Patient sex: F
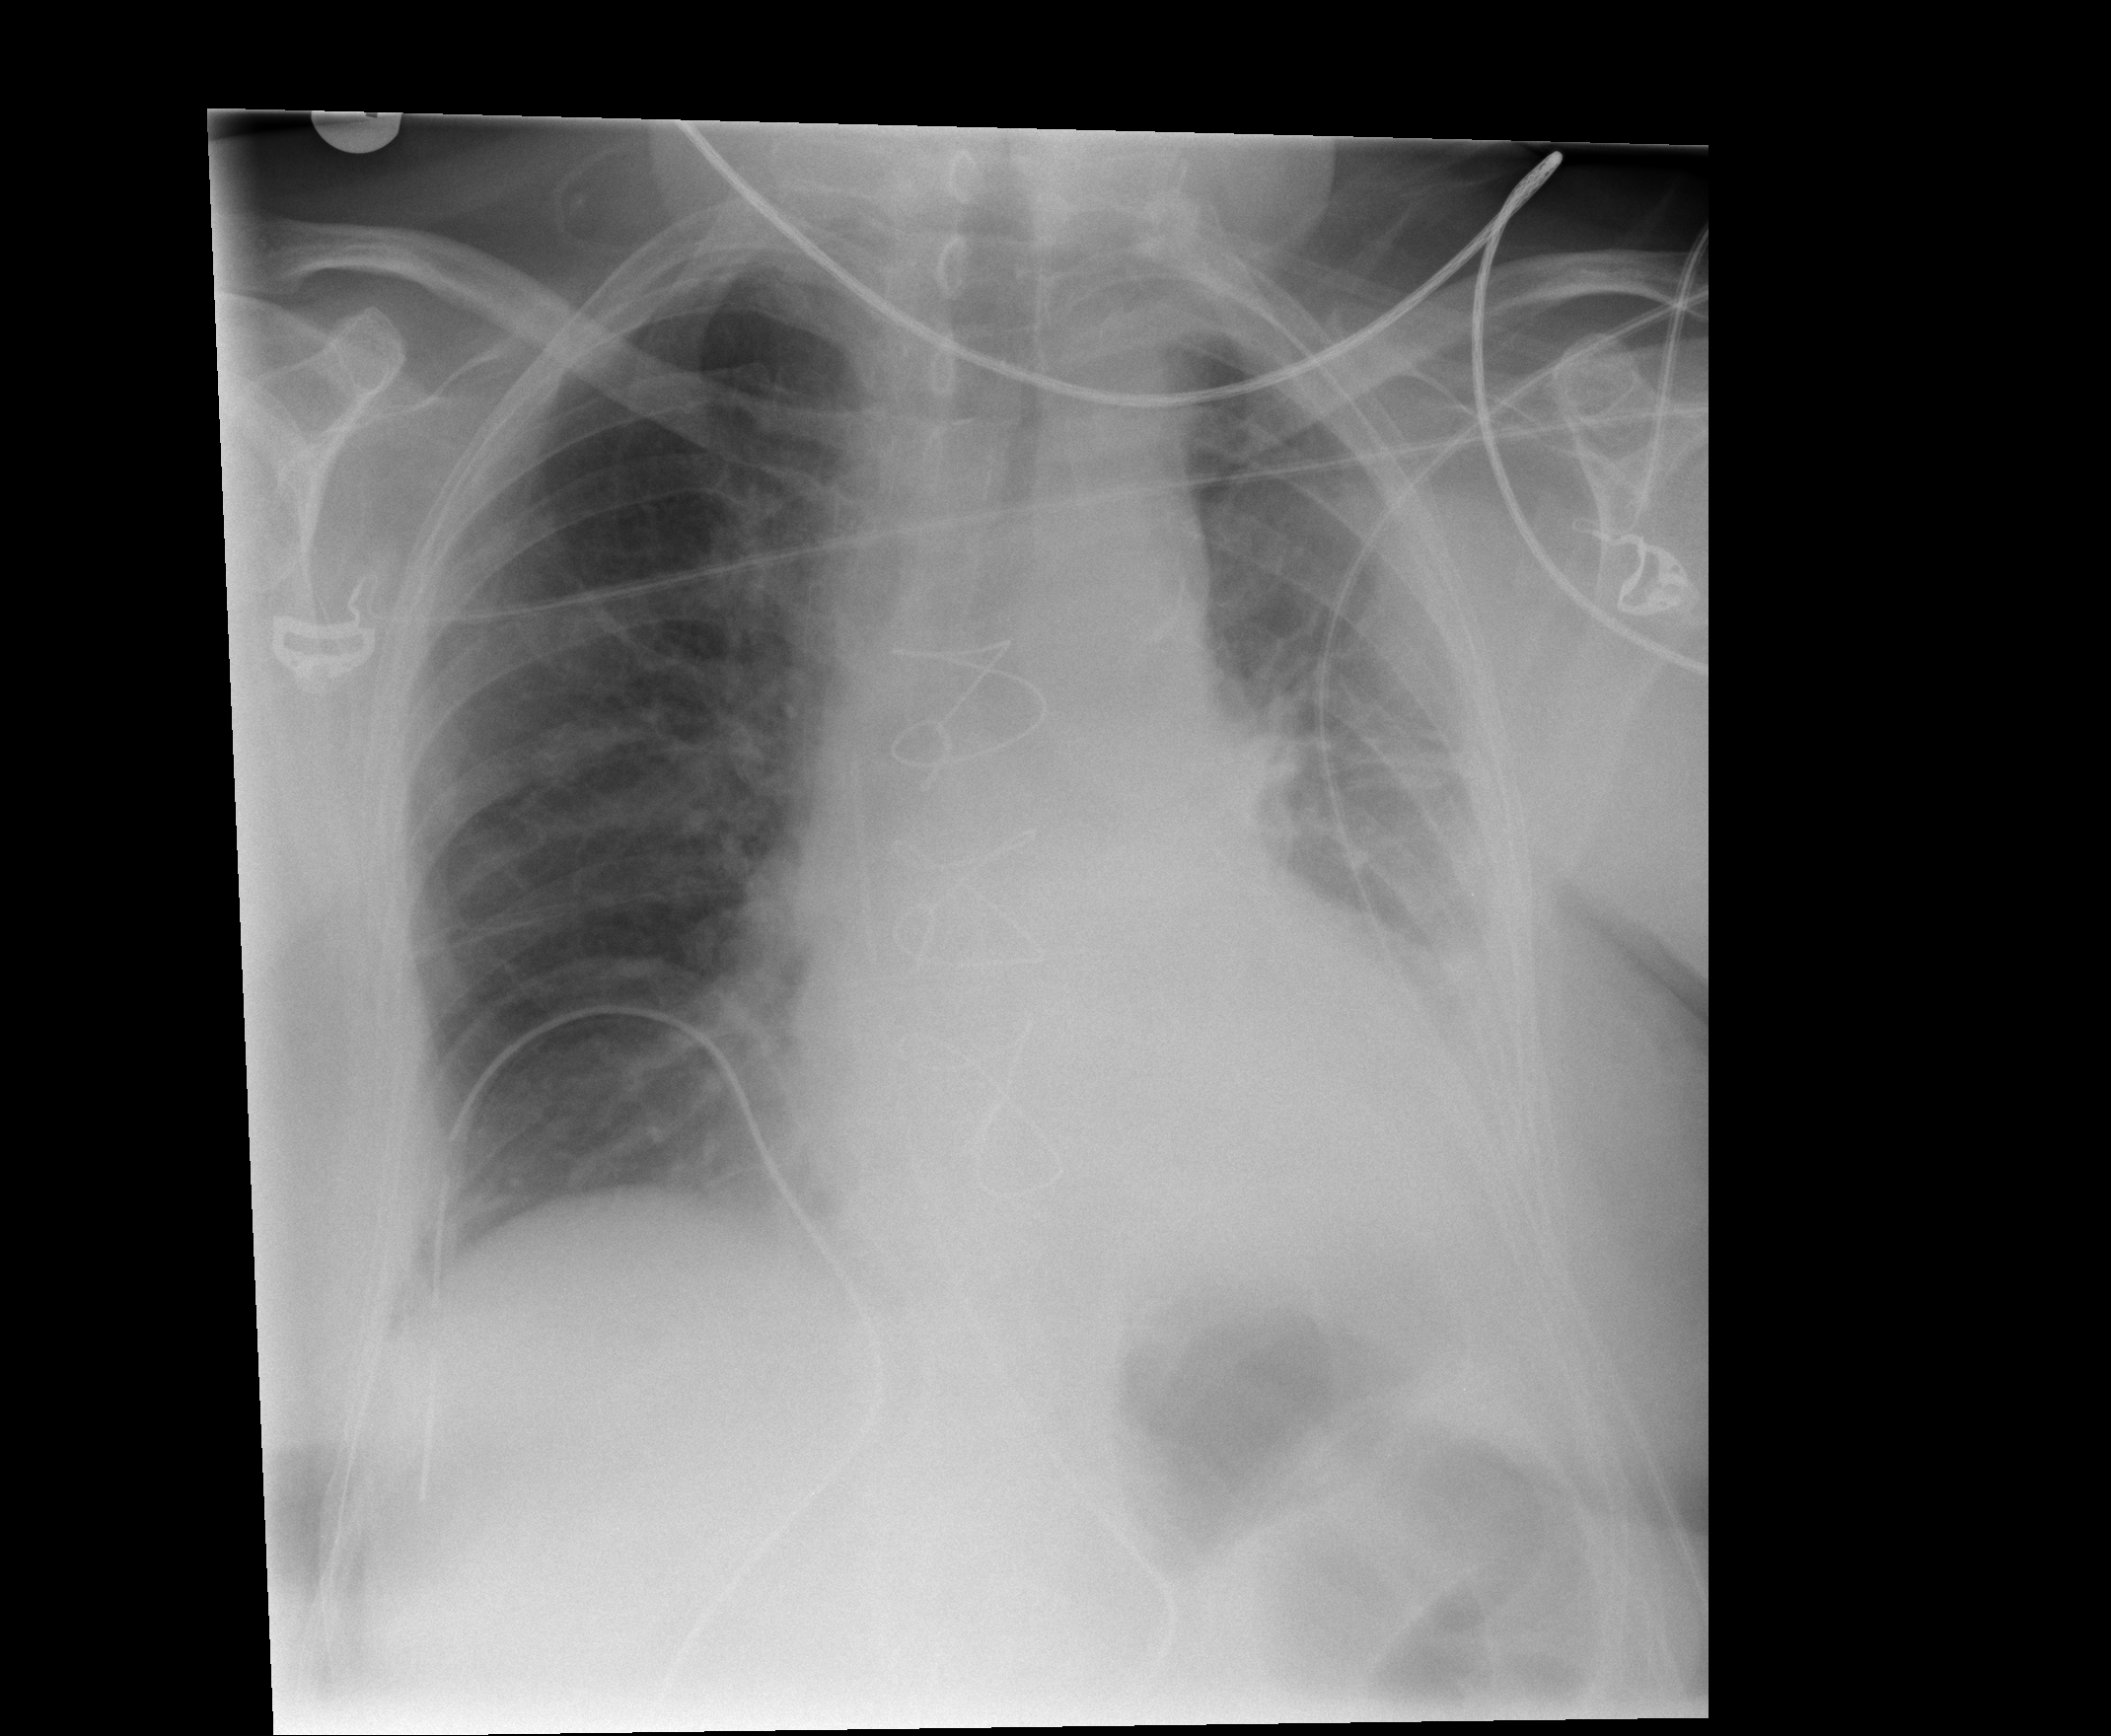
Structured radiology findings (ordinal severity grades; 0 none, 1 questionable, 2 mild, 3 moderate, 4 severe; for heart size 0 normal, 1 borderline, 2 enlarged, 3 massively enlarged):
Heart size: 2
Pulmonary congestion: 2
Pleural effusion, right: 0
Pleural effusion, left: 3
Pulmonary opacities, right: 0
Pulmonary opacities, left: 0
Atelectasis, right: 0
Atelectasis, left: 2